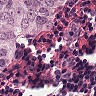
Metastatic tissue present: yes